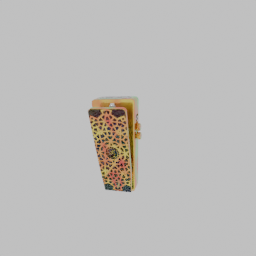
Label: electronics